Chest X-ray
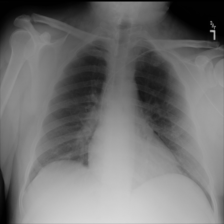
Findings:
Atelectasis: negative
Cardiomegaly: negative
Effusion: negative
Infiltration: negative
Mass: negative
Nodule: negative
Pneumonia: negative
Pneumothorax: negative
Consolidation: negative
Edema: negative
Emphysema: negative
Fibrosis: negative
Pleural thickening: negative
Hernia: negative